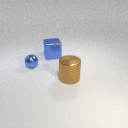
small blue metal sphere in front of large blue metal cube